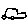
Label: car